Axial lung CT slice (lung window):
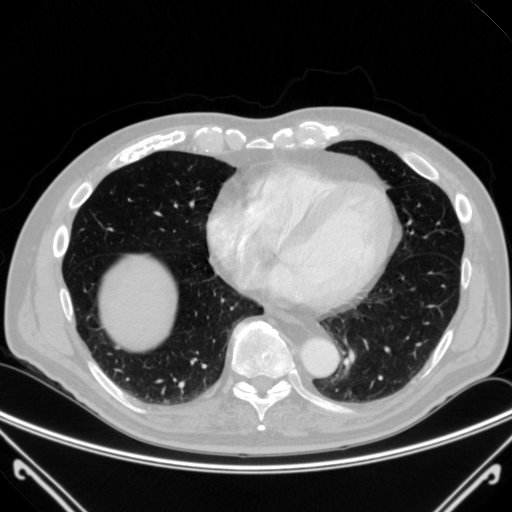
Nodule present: no